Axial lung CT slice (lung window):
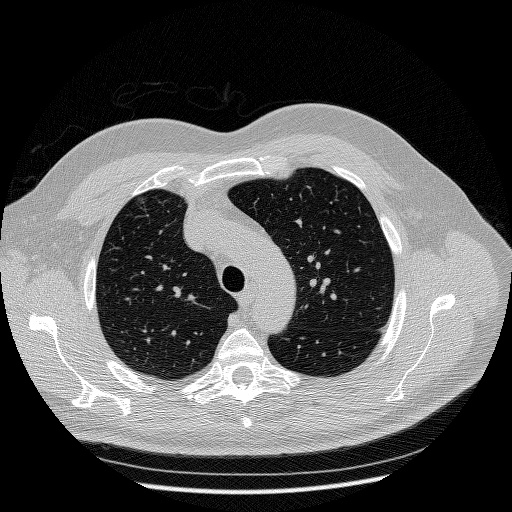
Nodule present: yes
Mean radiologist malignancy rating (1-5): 3.333